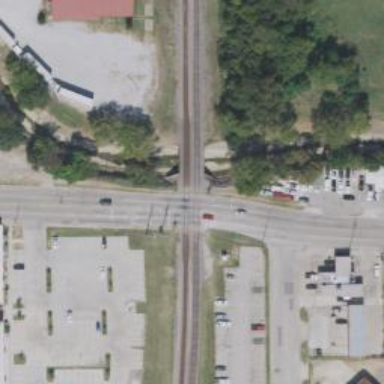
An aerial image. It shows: Railway bridge over siding rail track.